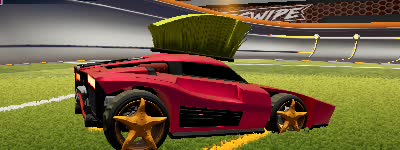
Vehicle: breakout